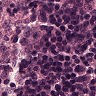
Metastatic tissue present: no